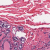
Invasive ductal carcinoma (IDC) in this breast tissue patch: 0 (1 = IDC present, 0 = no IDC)